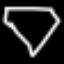
Label: diamond